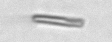
Label: fiber